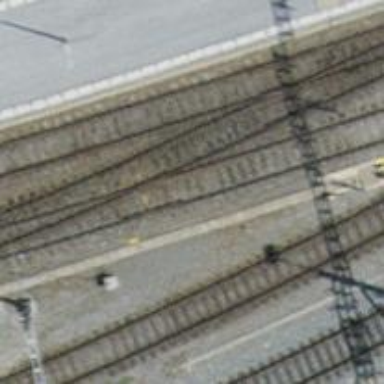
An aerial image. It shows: Single-track railway with electrified contact lines.